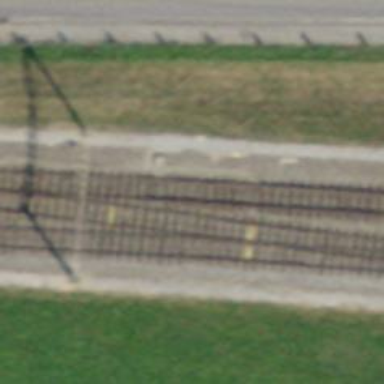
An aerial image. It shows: Railway switch.